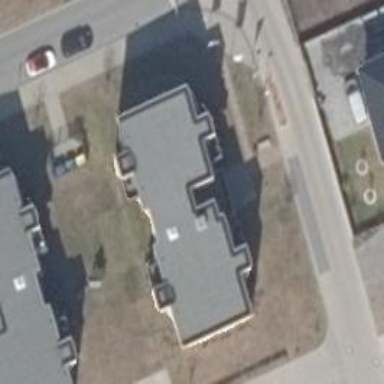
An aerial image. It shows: Skillion roof apartments building.